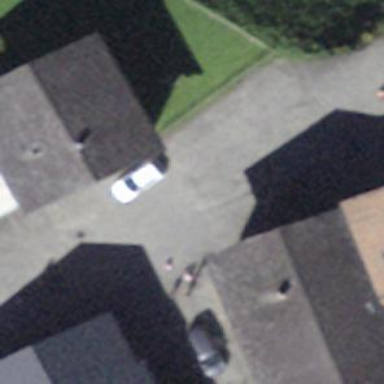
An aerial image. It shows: Residential building.